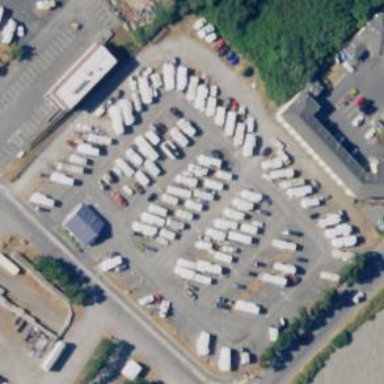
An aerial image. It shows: Caravan site for tourism.